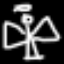
Label: angel